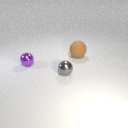
small purple metal sphere to the left of small gray metal sphere